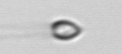
Label: flagellate